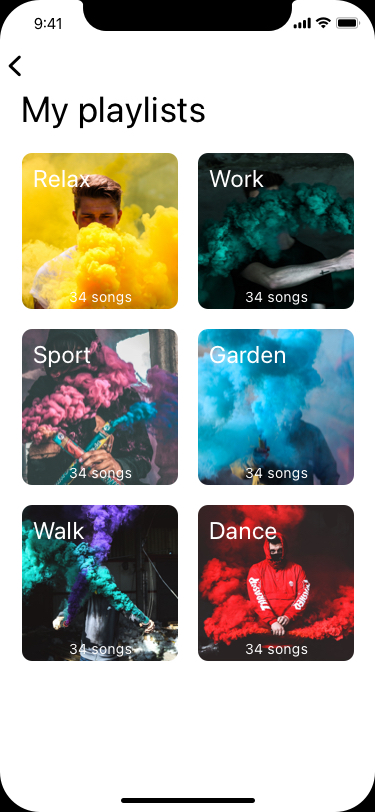
Text in this UI design:
Relax
34 songs
Work
34 songs
Sport
34 songs
Garden
34 songs
Walk
34 songs
Dance
34 songs
My playlists